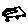
Label: car